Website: crate-barrel
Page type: store-pickup
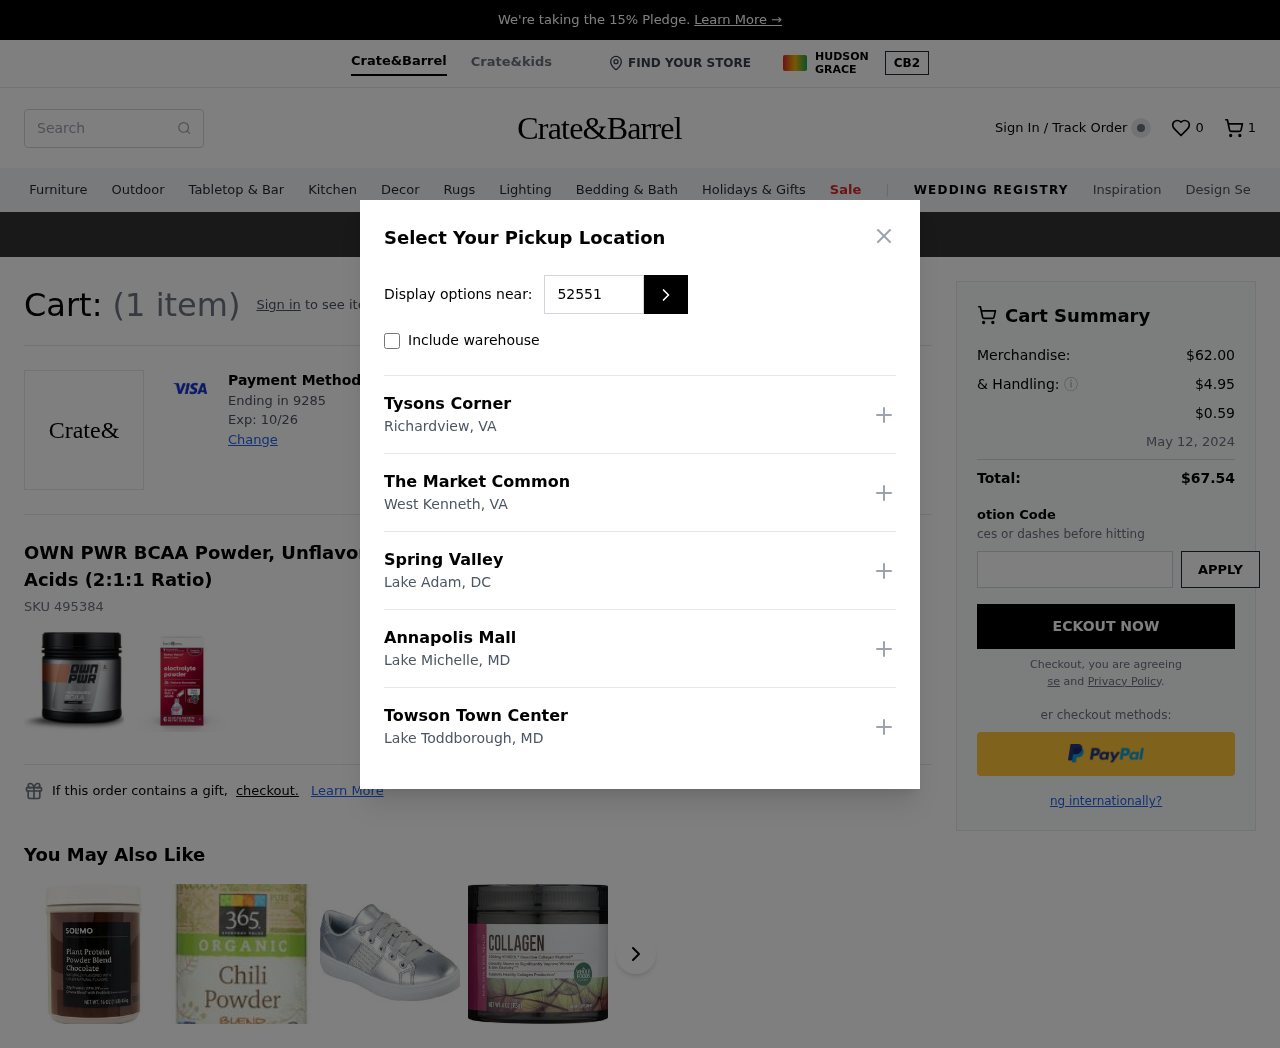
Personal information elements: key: PII_CARD_EXPIRY
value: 10/26
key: PII_CARD_LAST4
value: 9285
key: PII_LOCATION1_CITY
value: Richardview
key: PII_LOCATION1_NAME
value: Tysons Corner
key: PII_LOCATION1_STATE
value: VA
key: PII_LOCATION2_CITY
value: West Kenneth
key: PII_LOCATION2_NAME
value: The Market Common
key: PII_LOCATION2_STATE
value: VA
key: PII_LOCATION3_CITY
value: Lake Adam
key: PII_LOCATION3_NAME
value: Spring Valley
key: PII_LOCATION3_STATE
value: DC
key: PII_LOCATION4_CITY
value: Lake Michelle
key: PII_LOCATION4_NAME
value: Annapolis Mall
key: PII_LOCATION4_STATE
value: MD
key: PII_LOCATION5_CITY
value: Lake Toddborough
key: PII_LOCATION5_NAME
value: Towson Town Center
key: PII_LOCATION5_STATE
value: MD
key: PII_POSTCODE
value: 52551
Product elements: key: PRODUCT1_NAME
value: OWN PWR BCAA Powder, Unflavored, 60 servings, Micronized Branched Chain Amino Acids (2:1:1 Ratio)
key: PRODUCT1_SKU
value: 495384
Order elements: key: ORDER_NUM_ITEMS
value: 1
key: ORDER_NUM_ITEMS
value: (1 item)
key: ORDER_SUBTOTAL
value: $62.00
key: ORDER_SHIPPING_COST
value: $4.95
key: ORDER_SURCHARGE
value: $0.59
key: ORDER_DELIVERY_DATE
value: May 12, 2024
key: ORDER_TOTAL
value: $67.54
Search elements: key: HEADER_SEARCH
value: Search
Other elements: key: WISHLIST_NUM_ITEMS
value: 0